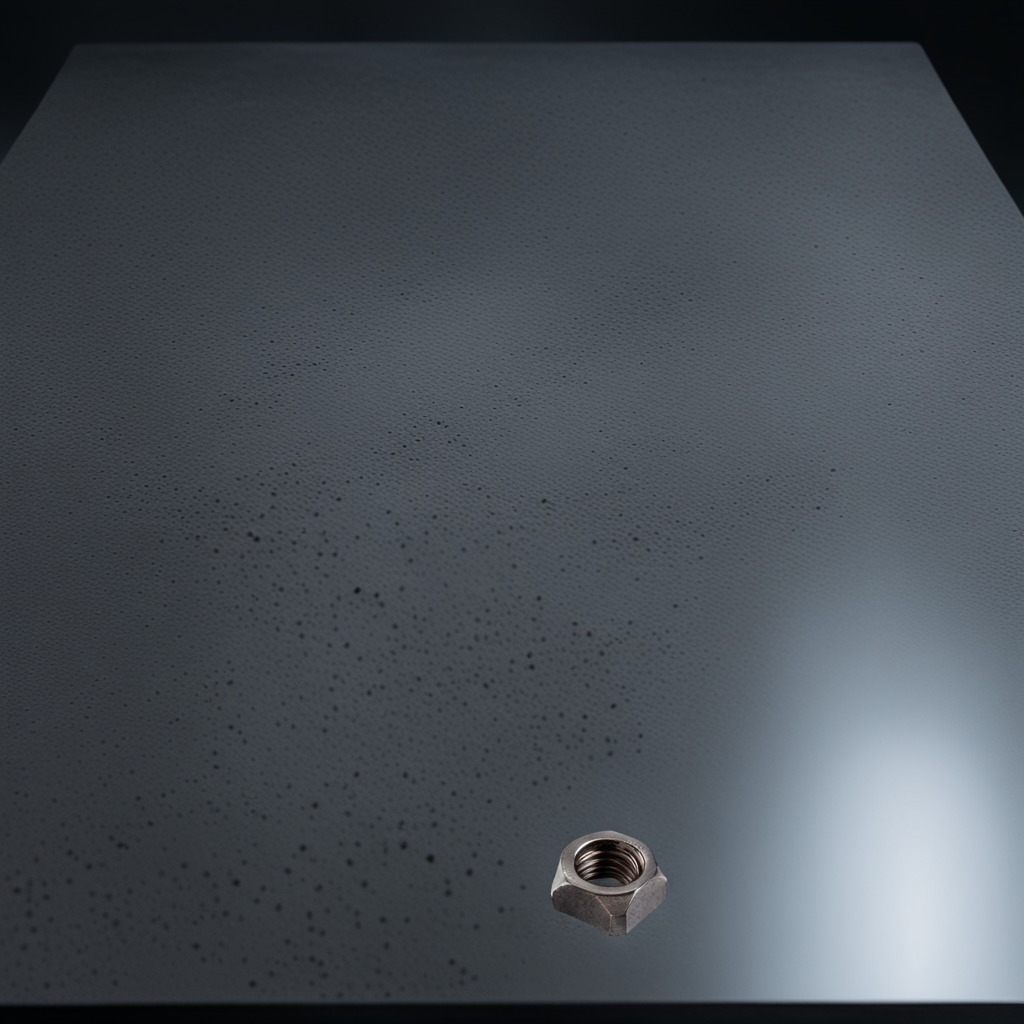
A metal nut is lying on the clean granite table inside a workshop at night.